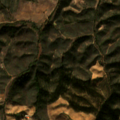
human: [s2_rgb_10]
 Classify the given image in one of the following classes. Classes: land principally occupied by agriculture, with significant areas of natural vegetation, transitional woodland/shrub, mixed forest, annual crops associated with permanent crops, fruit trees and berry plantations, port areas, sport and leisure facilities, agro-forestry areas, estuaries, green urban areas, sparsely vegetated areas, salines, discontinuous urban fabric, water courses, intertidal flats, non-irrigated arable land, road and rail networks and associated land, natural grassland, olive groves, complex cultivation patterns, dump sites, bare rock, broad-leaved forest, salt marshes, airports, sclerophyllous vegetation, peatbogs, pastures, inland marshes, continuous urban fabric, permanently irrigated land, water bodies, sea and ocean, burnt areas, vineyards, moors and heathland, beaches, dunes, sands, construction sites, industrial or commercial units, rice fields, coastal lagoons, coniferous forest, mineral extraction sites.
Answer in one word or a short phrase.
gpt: pastures, land principally occupied by agriculture, with significant areas of natural vegetation, broad-leaved forest, sclerophyllous vegetation, transitional woodland/shrub